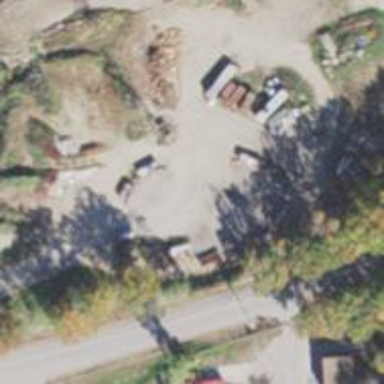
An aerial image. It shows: Recycling centre providing amenities for recycling.